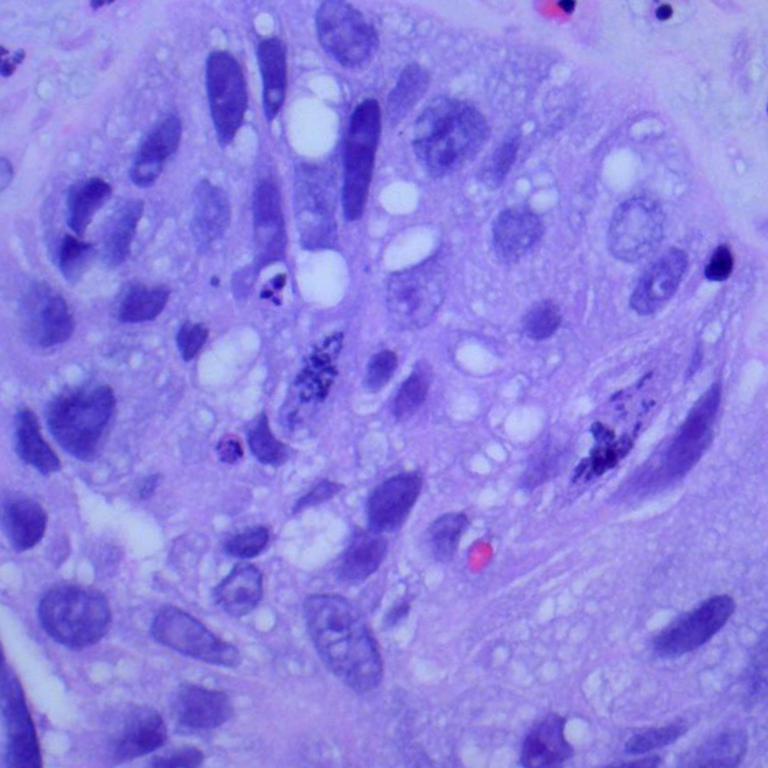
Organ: lung
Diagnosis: squamous carcinomas